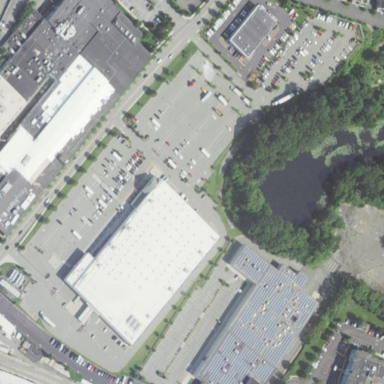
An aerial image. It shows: Retail area.